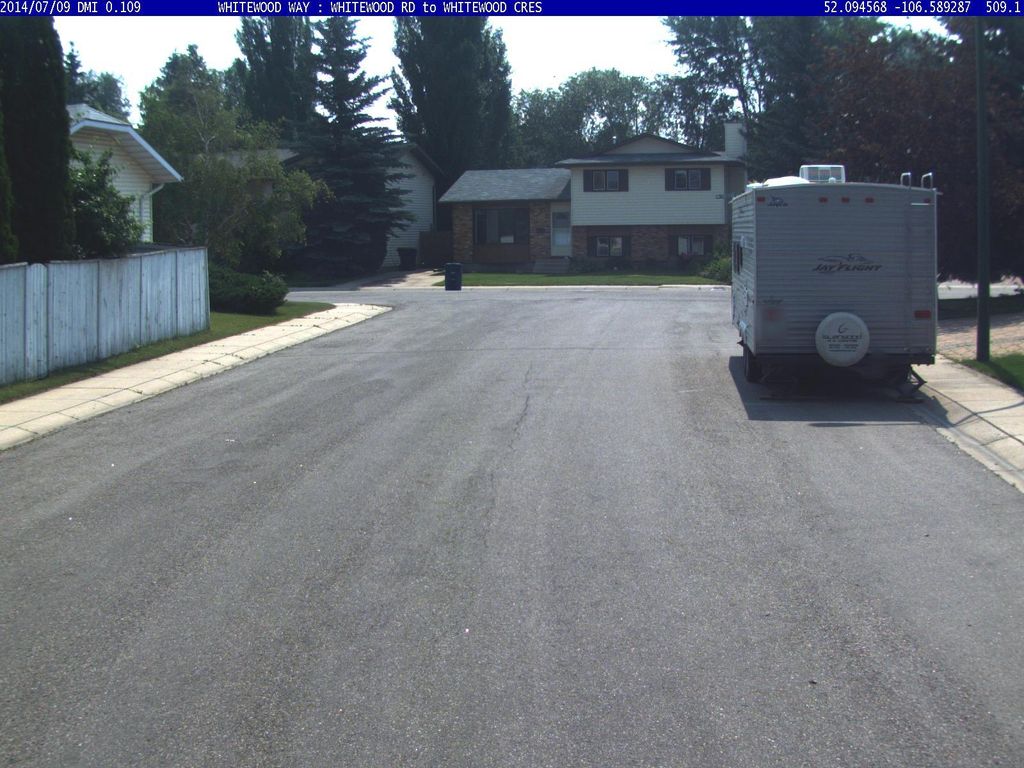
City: saskatoon